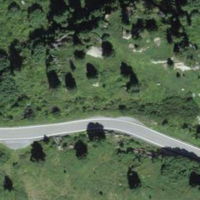
EUNIS habitat code: 26
Species observed at this site:
Papilio machaon
Rhingia campestris
Cyaniris semiargus
Erebia euryale
Erebia pharte
Colias palaeno